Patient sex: M
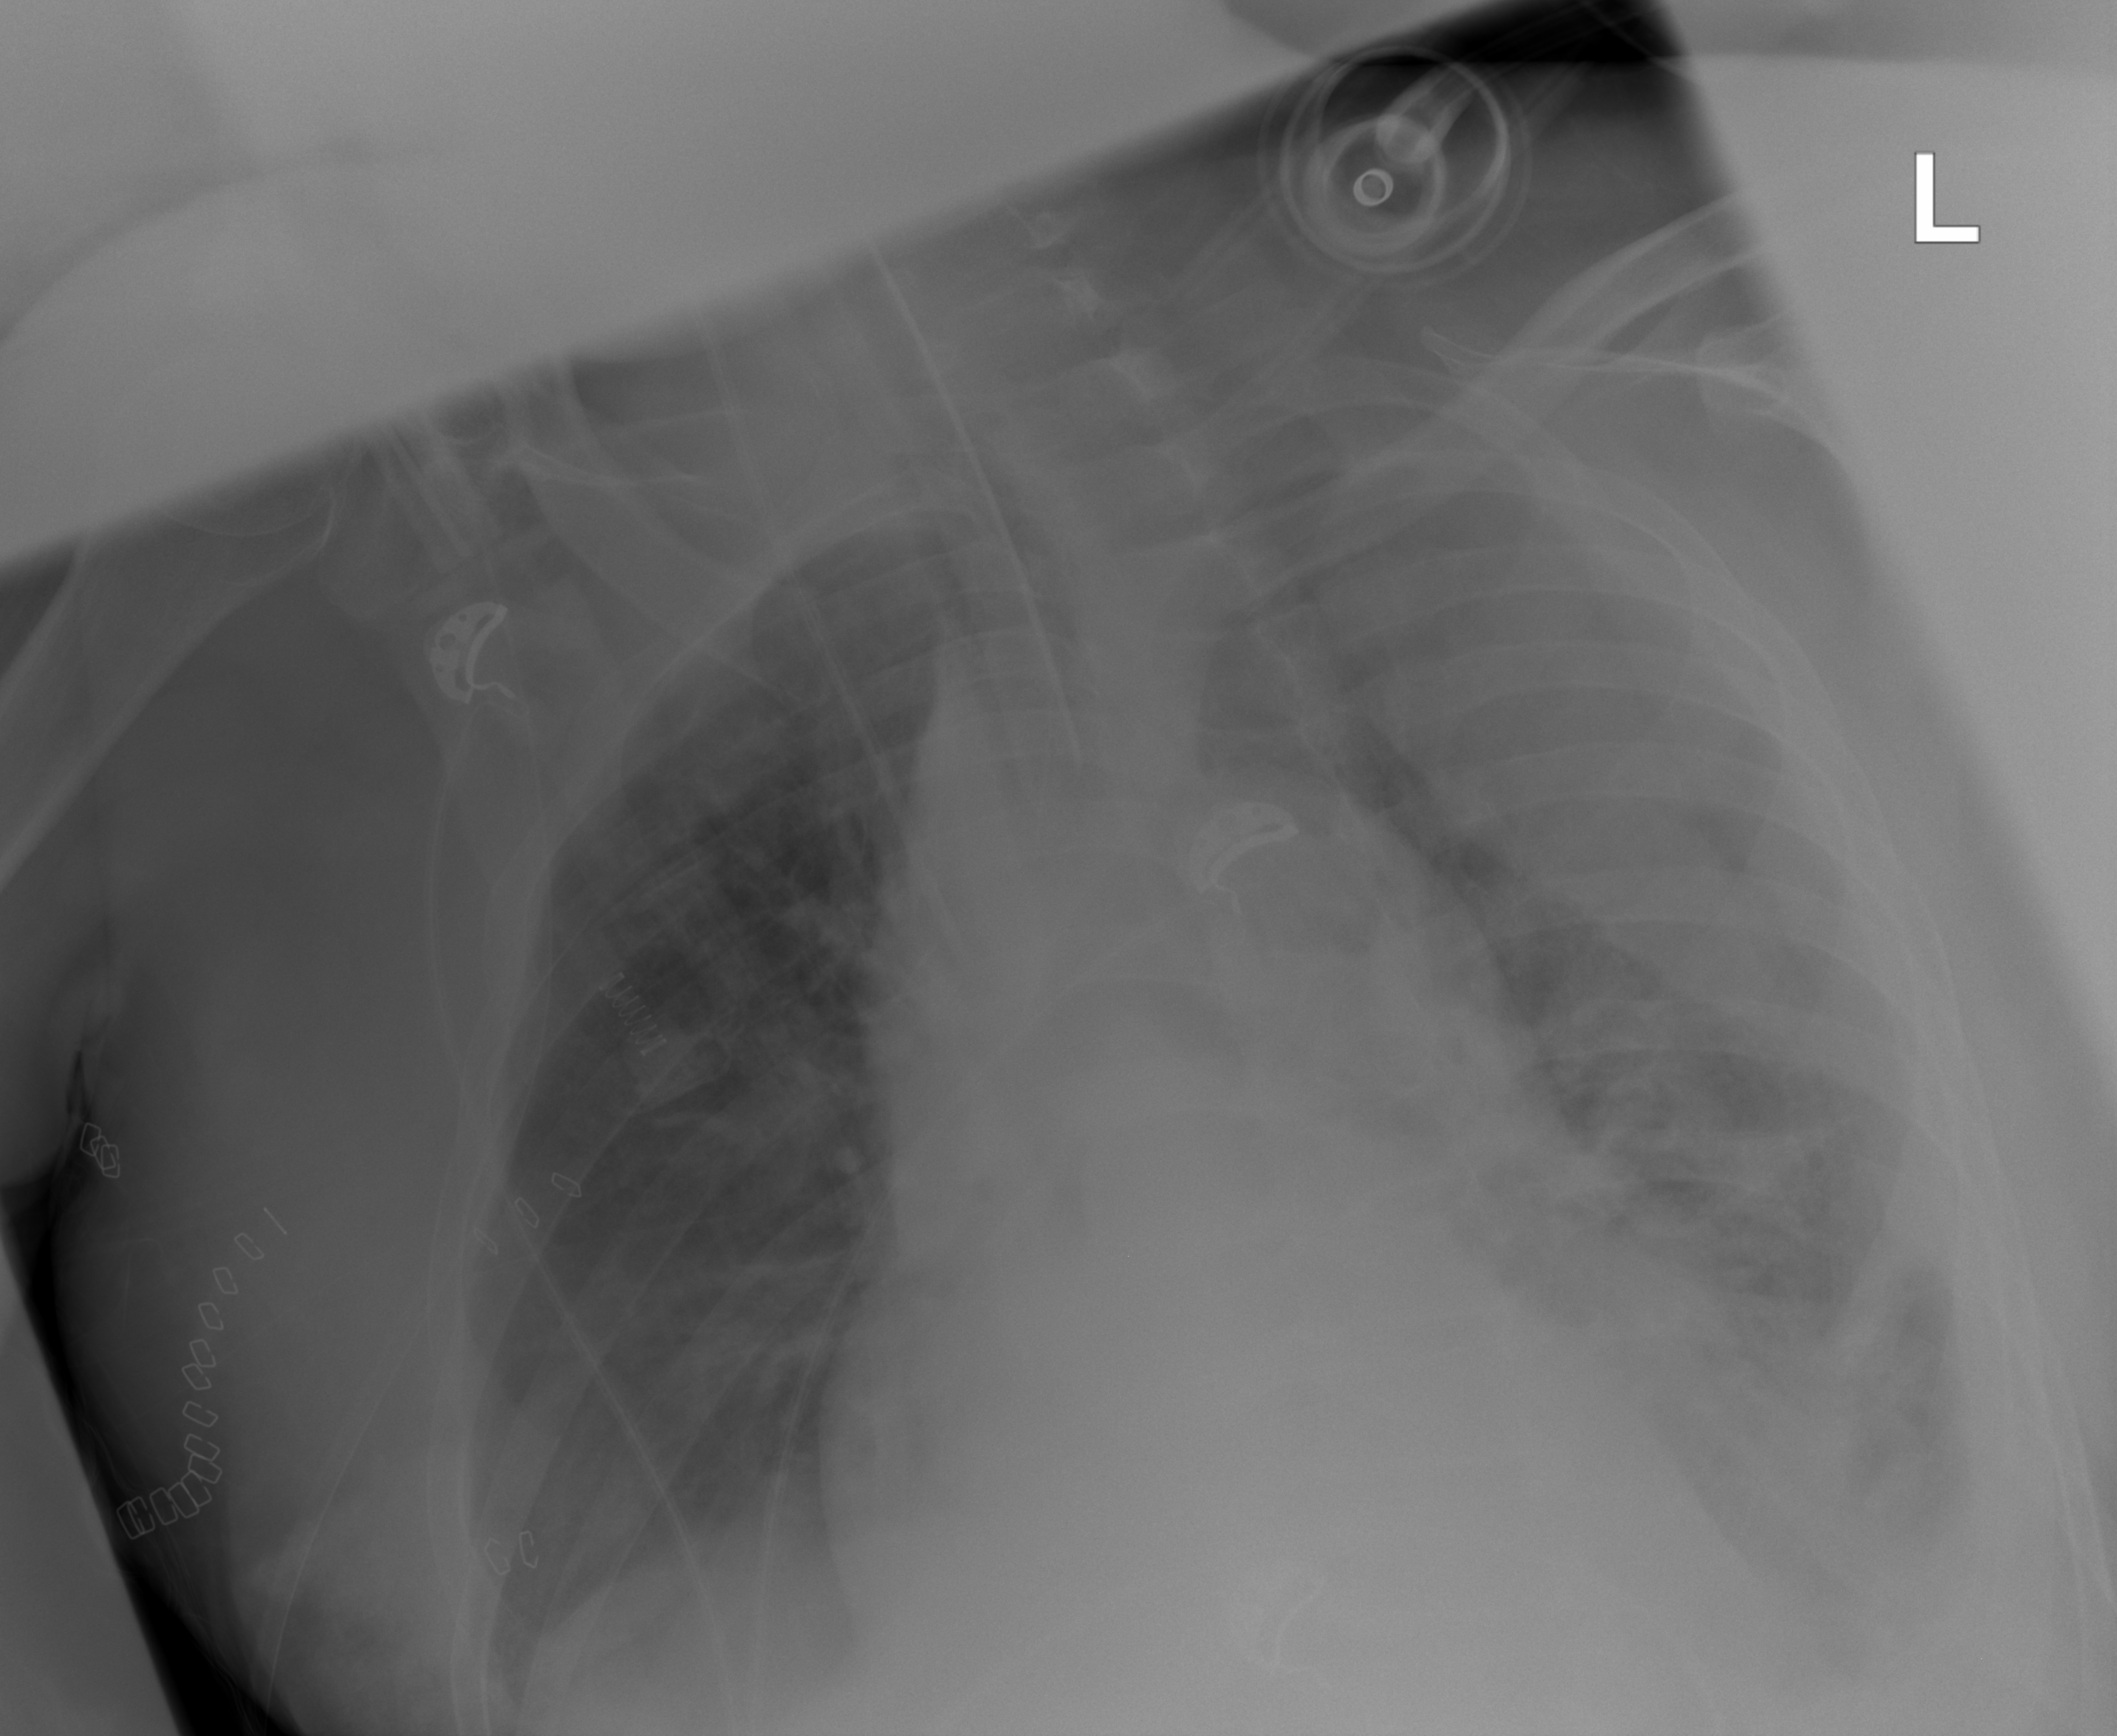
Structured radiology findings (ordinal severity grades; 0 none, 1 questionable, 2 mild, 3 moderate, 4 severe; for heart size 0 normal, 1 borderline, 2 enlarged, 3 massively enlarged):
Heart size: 2
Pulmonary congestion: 2
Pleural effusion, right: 2
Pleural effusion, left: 2
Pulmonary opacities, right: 1
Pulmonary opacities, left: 2
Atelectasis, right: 0
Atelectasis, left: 2